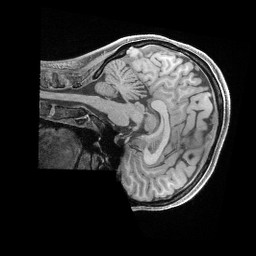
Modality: T1w
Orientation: sagittal
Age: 31
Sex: female
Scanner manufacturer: siemens
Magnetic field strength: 3 T
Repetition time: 2.4 s
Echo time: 0.00241 s